Question: Count the number of objects in the diagram.
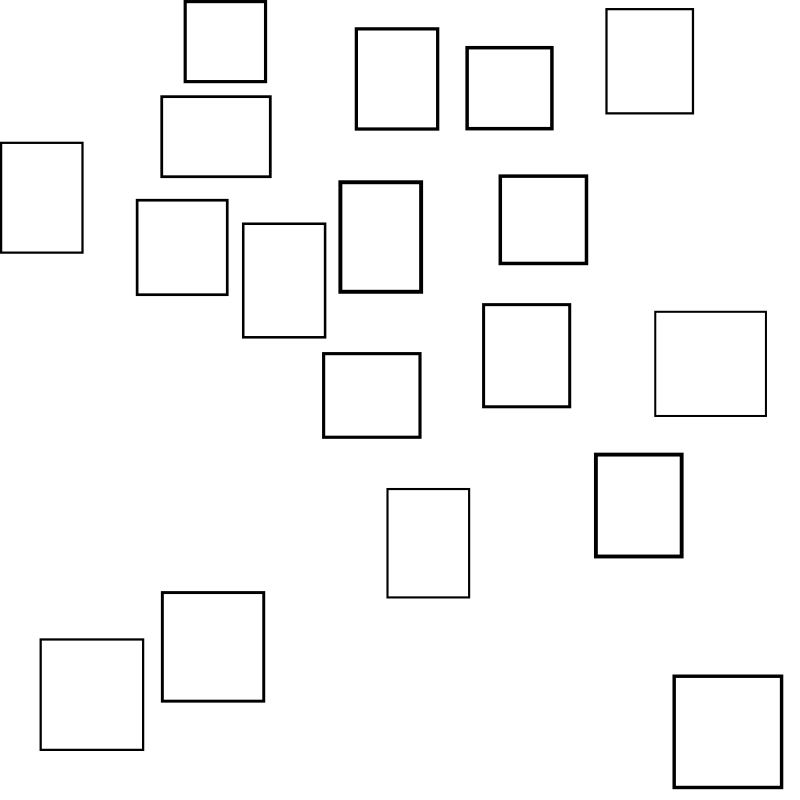
Answer: 18